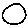
Label: moon